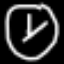
Label: clock